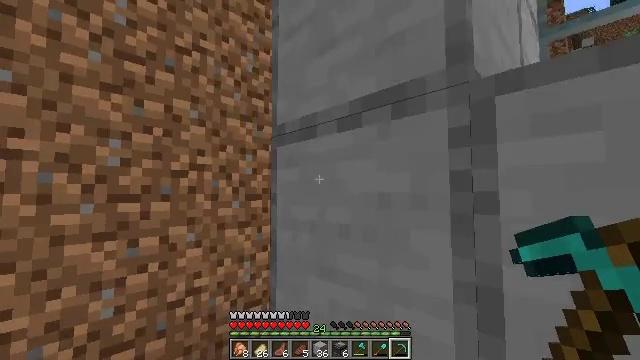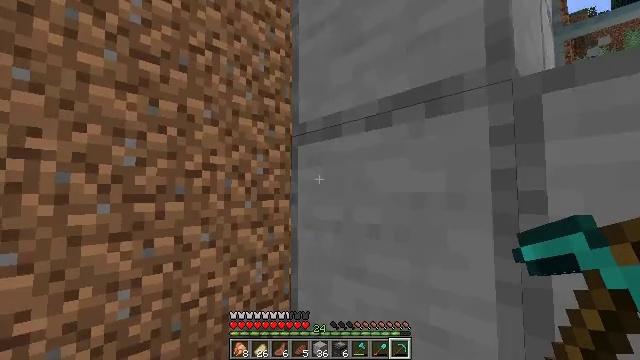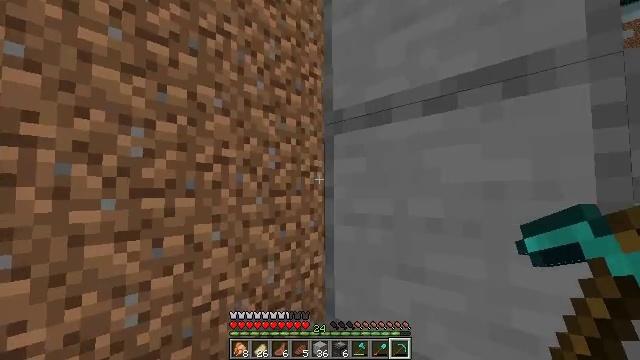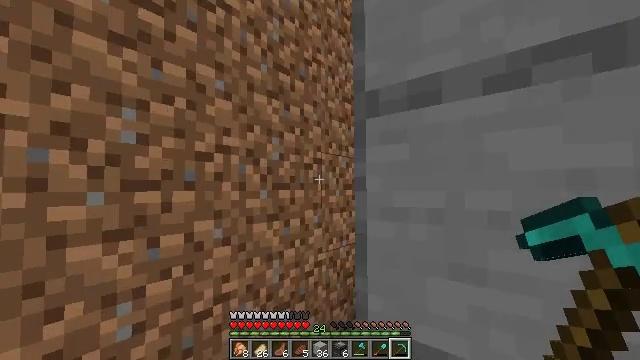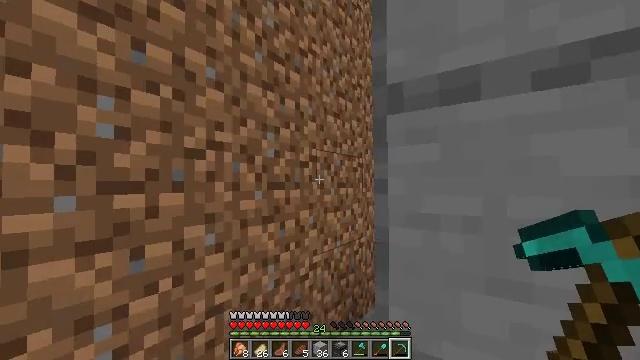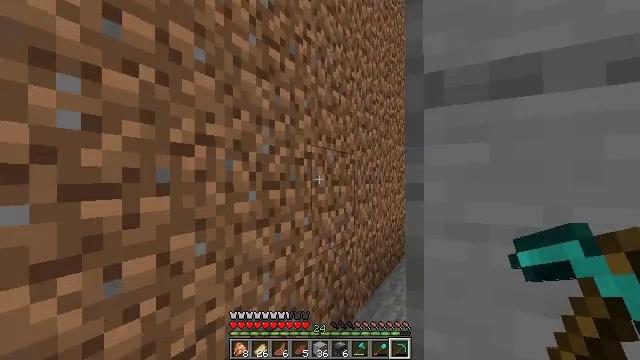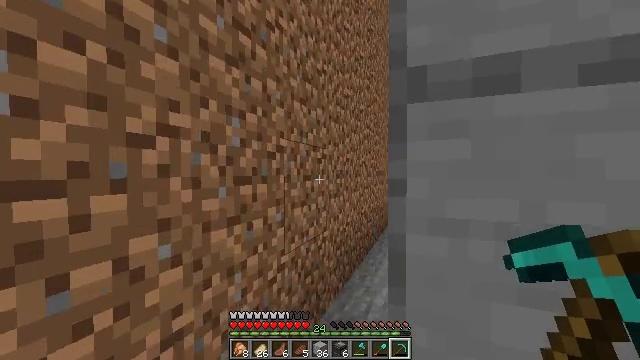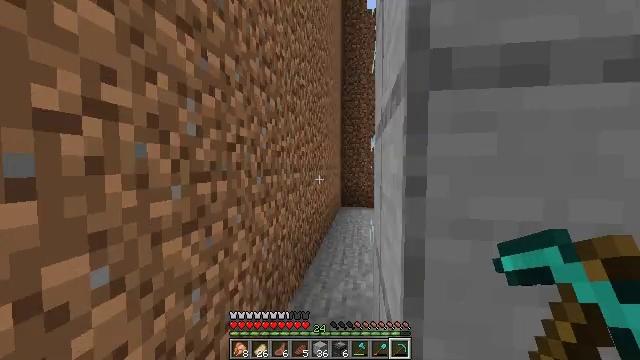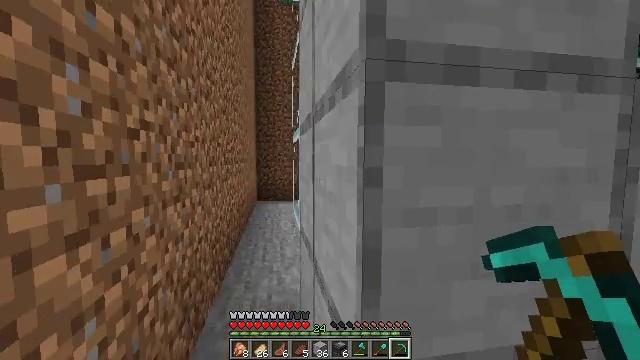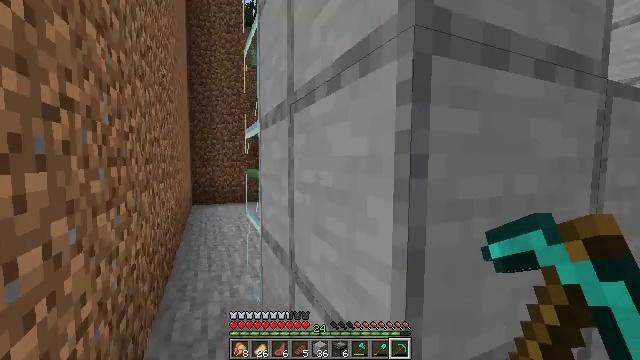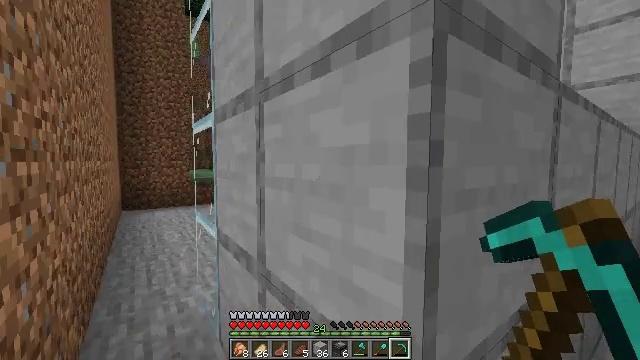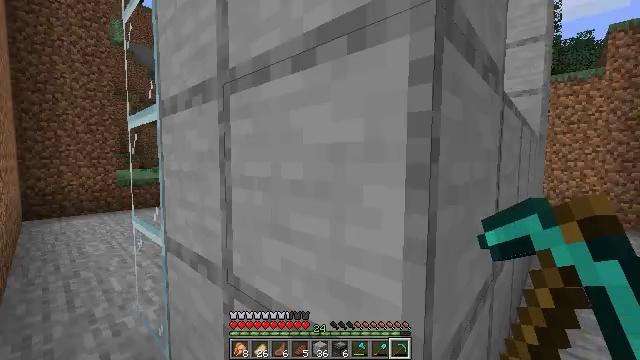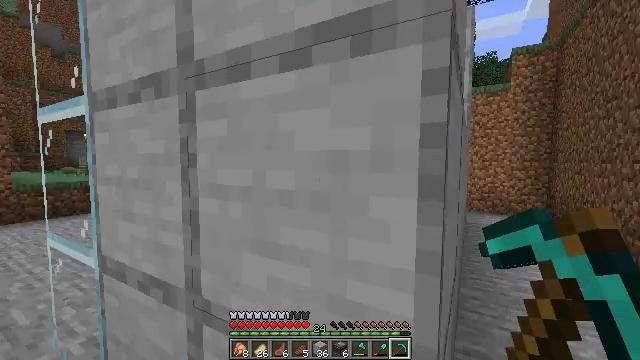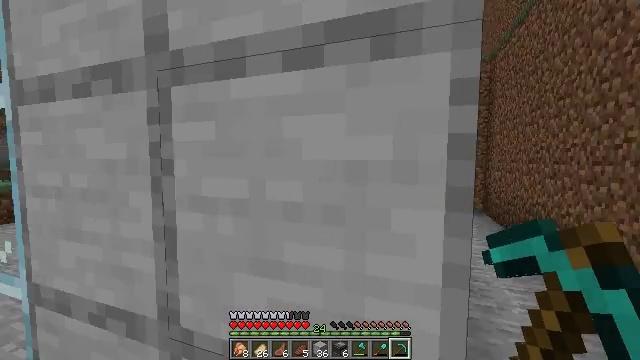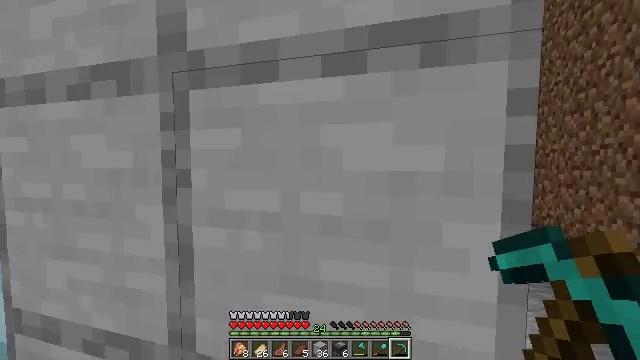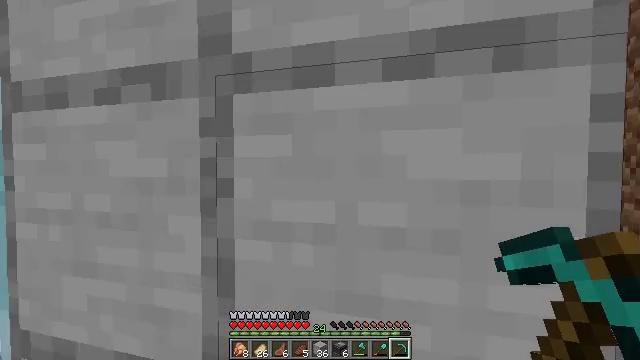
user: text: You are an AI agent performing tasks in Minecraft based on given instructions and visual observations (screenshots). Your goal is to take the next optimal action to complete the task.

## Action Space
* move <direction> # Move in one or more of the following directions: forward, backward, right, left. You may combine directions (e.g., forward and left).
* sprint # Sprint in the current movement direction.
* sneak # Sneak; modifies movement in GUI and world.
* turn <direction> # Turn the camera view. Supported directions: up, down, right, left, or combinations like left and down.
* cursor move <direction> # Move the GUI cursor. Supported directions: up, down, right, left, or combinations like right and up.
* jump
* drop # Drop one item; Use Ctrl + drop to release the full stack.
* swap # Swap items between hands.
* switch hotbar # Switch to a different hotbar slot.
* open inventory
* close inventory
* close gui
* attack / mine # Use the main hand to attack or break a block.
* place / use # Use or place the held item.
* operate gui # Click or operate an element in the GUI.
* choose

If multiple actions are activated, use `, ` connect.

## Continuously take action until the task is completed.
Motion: motion action
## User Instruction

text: Mine the smooth stone.
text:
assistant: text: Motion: move forward and move left
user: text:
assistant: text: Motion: move forward and move left, turn right
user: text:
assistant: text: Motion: move forward and move left, turn right
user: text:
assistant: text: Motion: move forward and move left, turn right
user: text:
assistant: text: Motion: move forward and move left, turn right and down
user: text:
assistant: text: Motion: move forward and move left, turn right and down
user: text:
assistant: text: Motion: move forward and move left, turn right and down
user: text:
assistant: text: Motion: move forward and move left, turn right and down
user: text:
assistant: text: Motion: move forward and move left, turn right
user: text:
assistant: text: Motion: move forward and move left, turn right
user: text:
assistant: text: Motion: move left, turn right
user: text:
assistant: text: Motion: move left, turn right
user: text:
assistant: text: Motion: move left, turn right
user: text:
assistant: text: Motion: move left, turn right
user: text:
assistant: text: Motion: turn right and up
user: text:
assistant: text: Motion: turn right and up
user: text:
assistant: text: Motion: no_op
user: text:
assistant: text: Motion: no_op
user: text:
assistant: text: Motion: no_op
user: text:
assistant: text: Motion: no_op
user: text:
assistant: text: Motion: no_op
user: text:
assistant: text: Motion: turn right
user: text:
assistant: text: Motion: turn right and up
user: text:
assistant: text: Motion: turn right and up
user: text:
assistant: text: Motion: turn right and up
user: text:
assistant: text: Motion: turn right and up
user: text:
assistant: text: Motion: move right, turn up
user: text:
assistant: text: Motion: move right
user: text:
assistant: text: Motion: move right
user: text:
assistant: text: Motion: move right